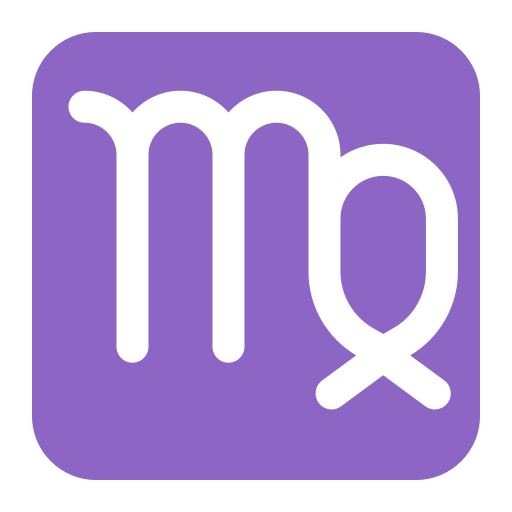
virgo flat